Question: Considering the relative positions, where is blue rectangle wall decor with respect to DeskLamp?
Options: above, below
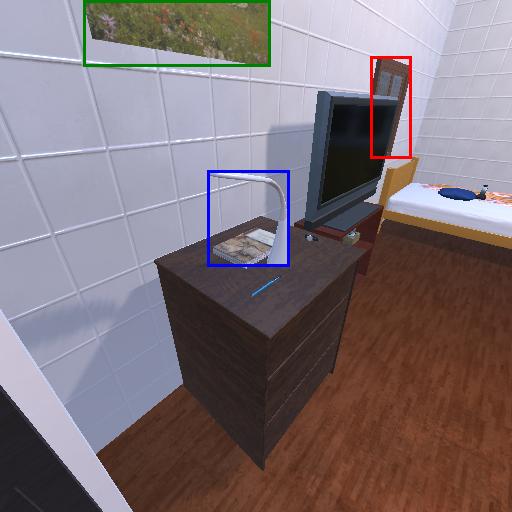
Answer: above